Question: Yesterday i made some experience with carrierwav, all works fine but at the image tag where normally only the image should displayed rails also shows the hole model, with 'created_at' etc. Here you cann see it!
So now my view:
'''
<% @patient.treatments.each do |treatment| %>
<tr>
<td><%= treatment.category.try(:typ) %></td>
<td><%= treatment.content %></td>
<td><%= treatment.day %></td>
<td><div class="arrow"></div></td>
</tr>
<tr>
<td colspan="5">
<%= link_to 'Loschen', [treatment.patient, treatment],
:confirm => 'Sind sie sicher?',
:method => :delete %>
<%= treatment.paintings.each do |paint| %>
<%= image_tag paint.name %>
<% end %>
</td>
</tr>
<% end %>
'''
The problem has to be in '<%= image_tag paint.name %>'
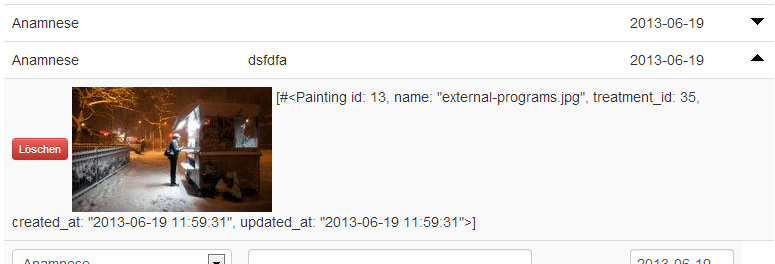
Answer: Remove the '=' from '<%= treatment.paintings.each do |paint| %>', that is making you also print the 'treatment.paintings' array.
'''
<% treatment.paintings.each do |paint| %>
<%= image_tag paint.name %>
<% end %>
'''